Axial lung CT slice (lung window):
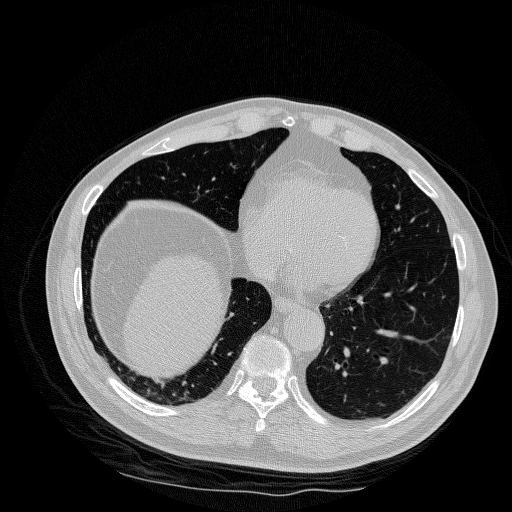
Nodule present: no